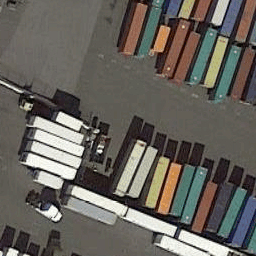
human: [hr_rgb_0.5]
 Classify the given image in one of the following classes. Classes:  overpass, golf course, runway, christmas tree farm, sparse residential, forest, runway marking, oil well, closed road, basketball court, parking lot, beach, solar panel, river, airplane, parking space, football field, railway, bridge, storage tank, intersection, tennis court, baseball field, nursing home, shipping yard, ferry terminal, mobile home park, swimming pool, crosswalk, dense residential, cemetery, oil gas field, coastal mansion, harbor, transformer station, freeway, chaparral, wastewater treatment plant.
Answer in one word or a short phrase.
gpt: shipping yard